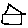
Label: house